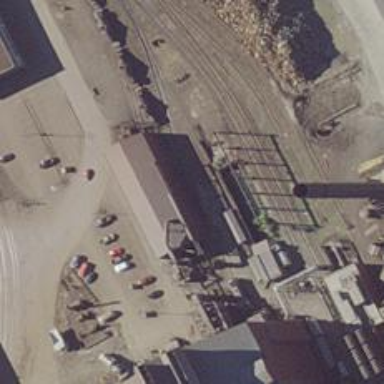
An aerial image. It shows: Rail spur service.